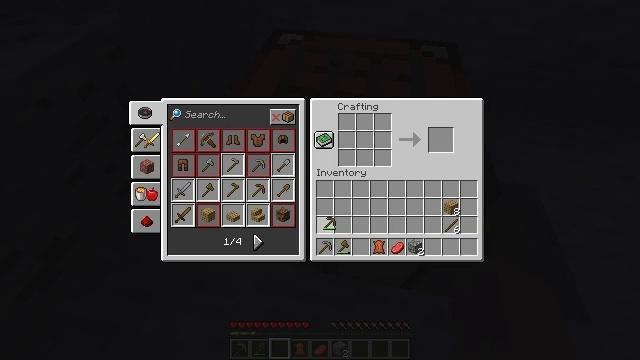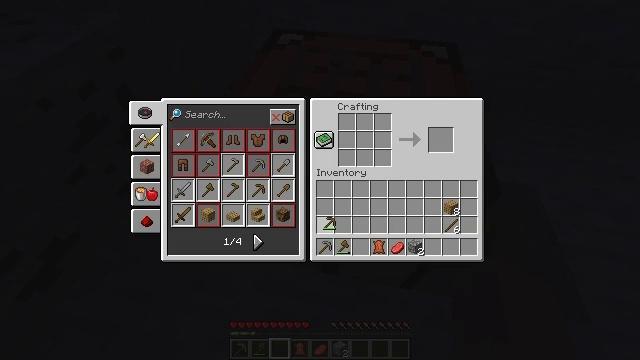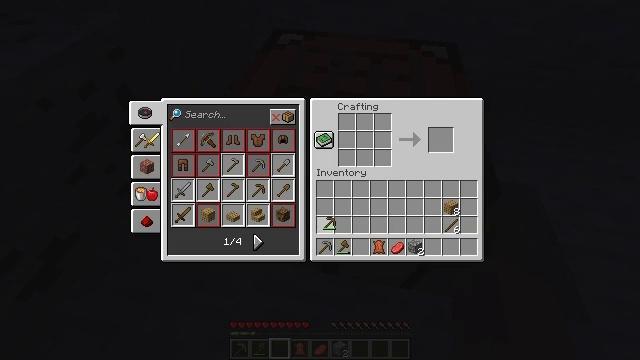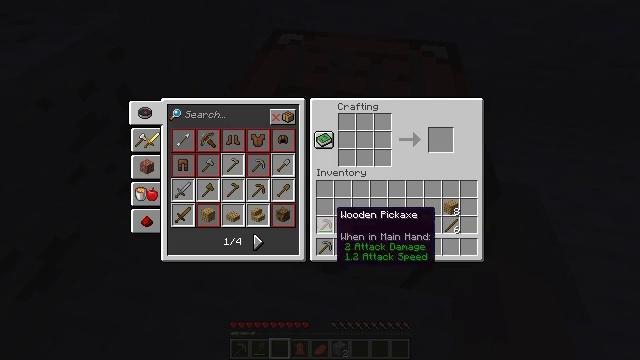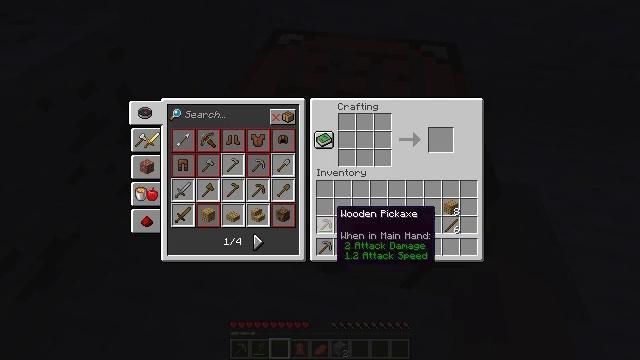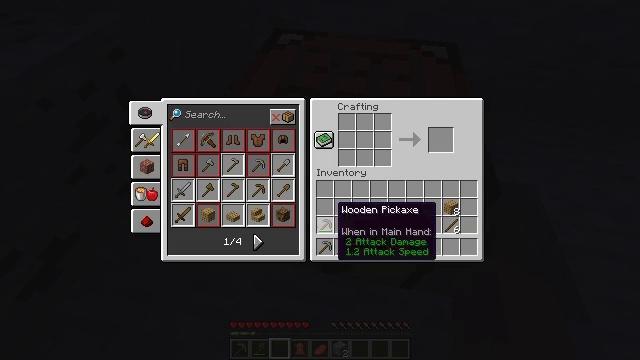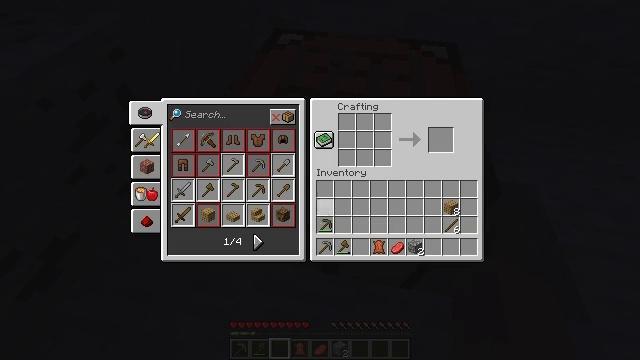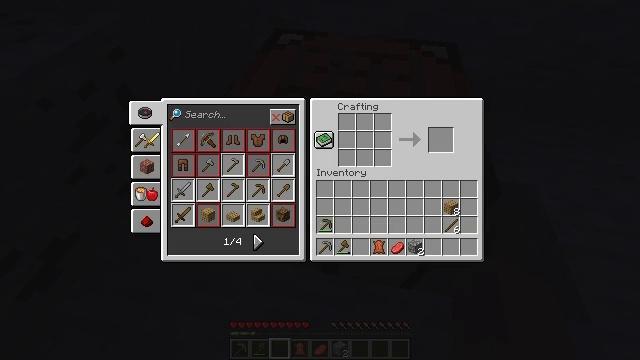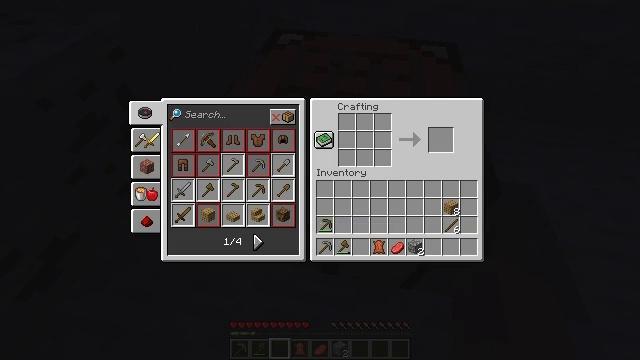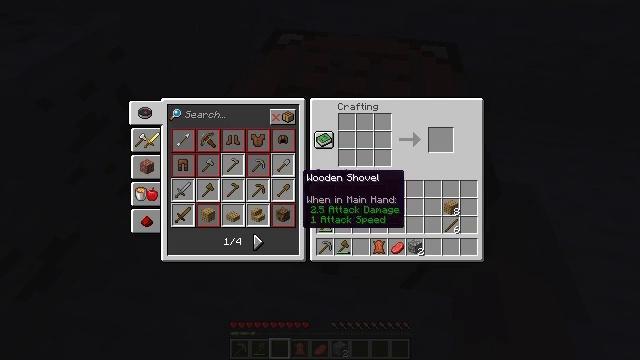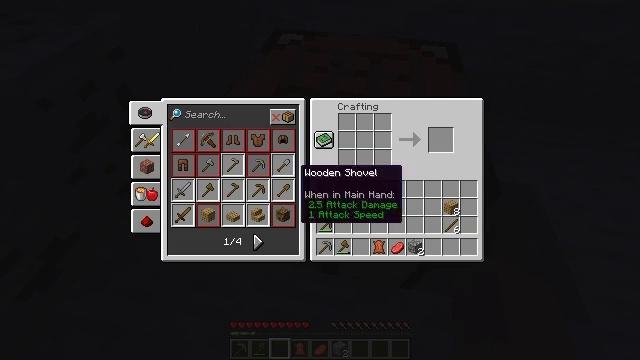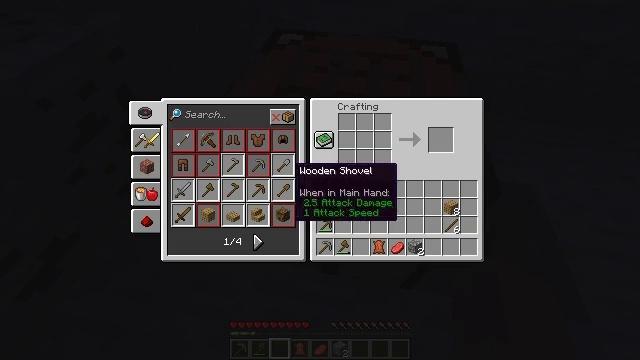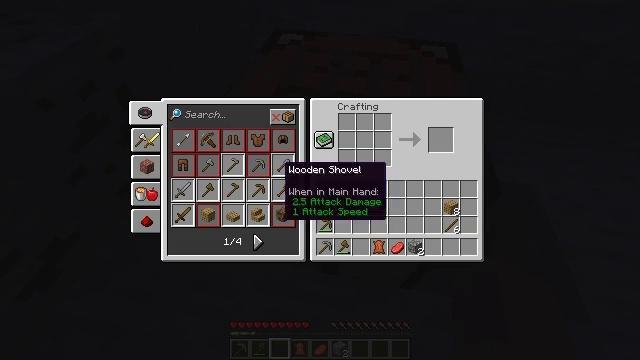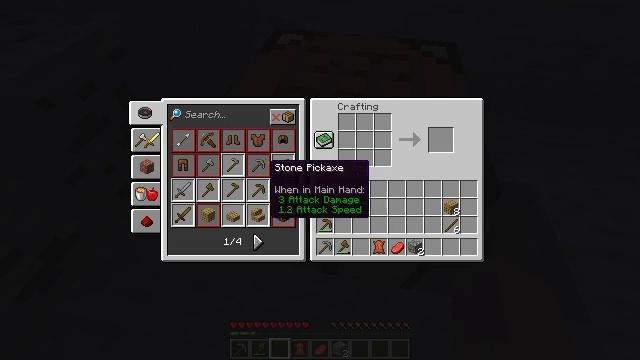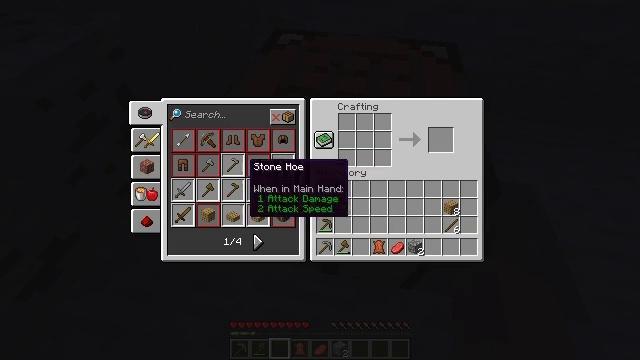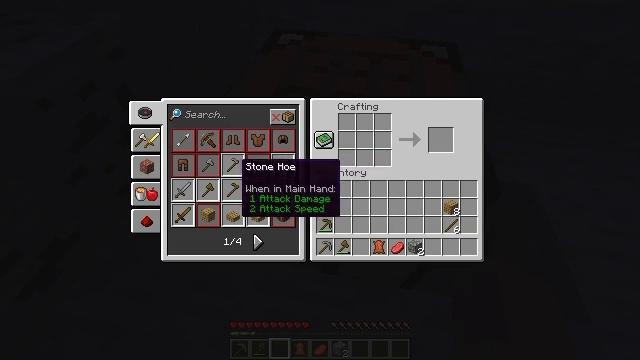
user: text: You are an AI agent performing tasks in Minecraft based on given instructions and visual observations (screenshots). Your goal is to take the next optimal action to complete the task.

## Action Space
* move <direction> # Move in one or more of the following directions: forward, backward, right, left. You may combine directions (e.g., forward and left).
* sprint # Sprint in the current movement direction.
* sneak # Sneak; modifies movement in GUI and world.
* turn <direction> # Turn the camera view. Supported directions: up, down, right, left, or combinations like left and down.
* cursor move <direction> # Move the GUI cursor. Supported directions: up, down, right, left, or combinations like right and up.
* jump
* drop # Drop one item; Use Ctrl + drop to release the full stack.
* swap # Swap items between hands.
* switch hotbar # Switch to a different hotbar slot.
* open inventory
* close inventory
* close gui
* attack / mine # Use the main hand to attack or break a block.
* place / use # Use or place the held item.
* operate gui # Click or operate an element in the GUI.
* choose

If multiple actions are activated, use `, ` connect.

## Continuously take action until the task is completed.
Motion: motion action
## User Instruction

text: Put back the crafting table.
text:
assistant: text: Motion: operate gui
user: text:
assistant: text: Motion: operate gui
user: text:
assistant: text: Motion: no_op
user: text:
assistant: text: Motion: no_op
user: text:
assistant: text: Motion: no_op
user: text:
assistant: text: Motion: no_op
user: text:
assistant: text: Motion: cursor move left
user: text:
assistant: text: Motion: cursor move left and up
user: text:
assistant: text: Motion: cursor move up
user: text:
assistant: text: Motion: no_op
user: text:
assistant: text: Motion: no_op
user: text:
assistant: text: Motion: cursor move left
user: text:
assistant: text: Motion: cursor move left
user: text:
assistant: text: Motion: cursor move left
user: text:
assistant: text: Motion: cursor move left
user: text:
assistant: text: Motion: no_op
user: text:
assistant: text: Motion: no_op
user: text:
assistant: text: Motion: no_op
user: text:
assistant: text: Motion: cursor move right
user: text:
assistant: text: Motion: cursor move right
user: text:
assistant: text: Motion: cursor move right
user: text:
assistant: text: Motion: no_op
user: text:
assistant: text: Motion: no_op
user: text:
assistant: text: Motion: no_op
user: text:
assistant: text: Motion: cursor move left
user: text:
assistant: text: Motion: cursor move left
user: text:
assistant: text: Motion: cursor move left
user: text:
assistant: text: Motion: no_op
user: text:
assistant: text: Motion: no_op
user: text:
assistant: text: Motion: cursor move left